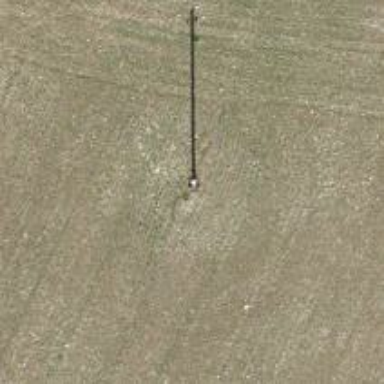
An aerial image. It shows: Power pole.